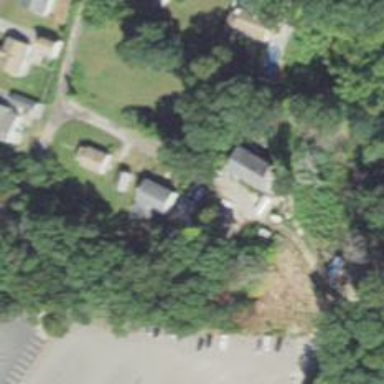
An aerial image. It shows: Residential driveway serving as service road.